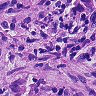
Metastatic tissue present: yes